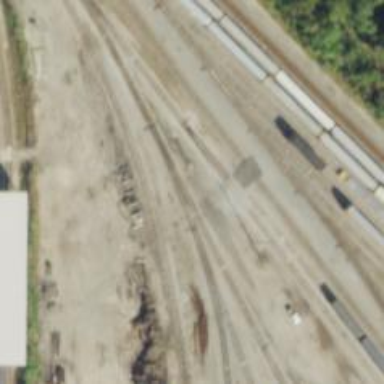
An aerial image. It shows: Railway yard.